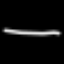
Label: line